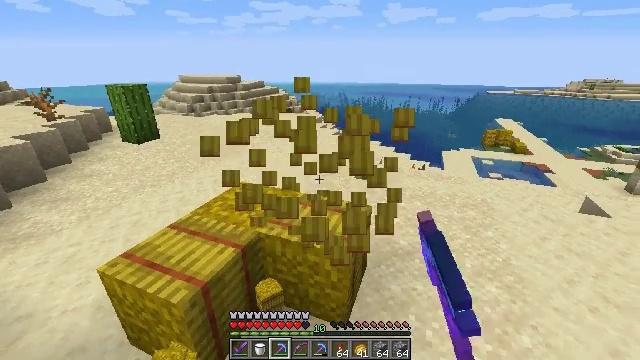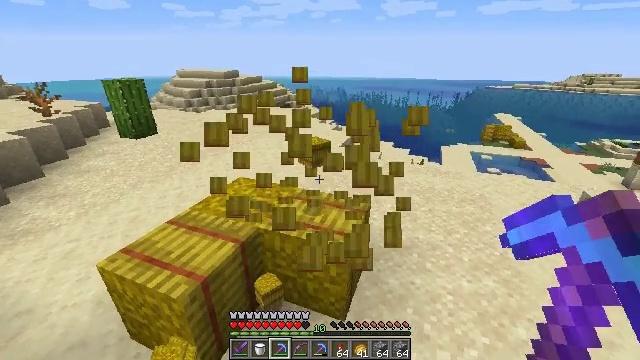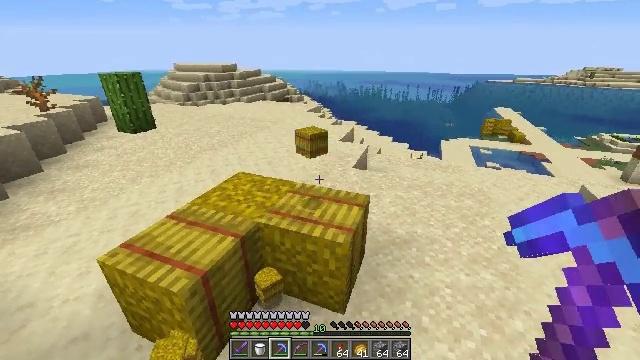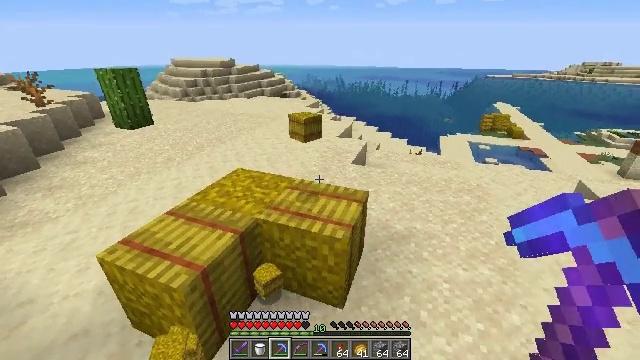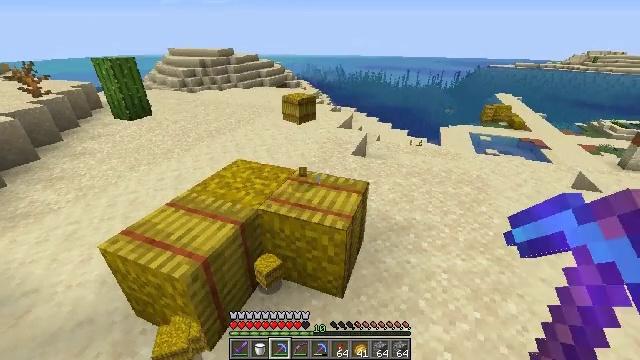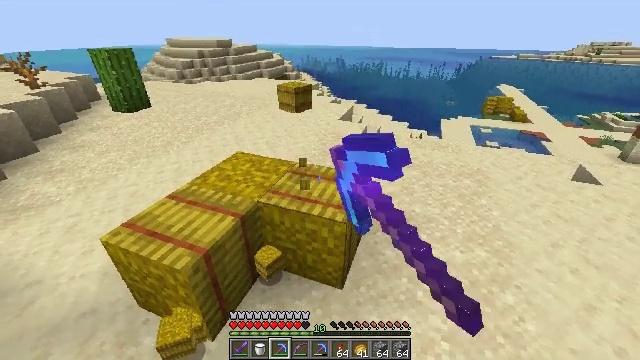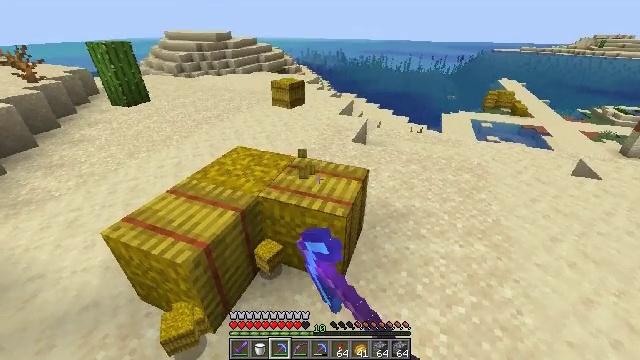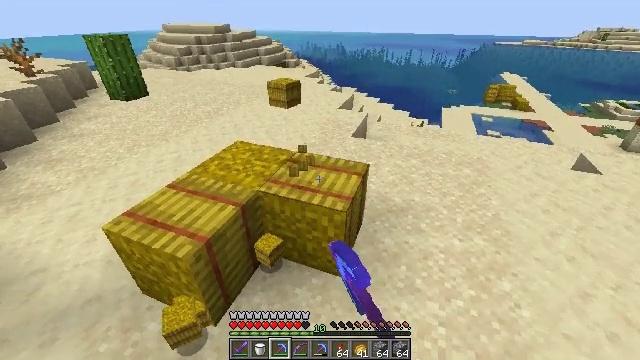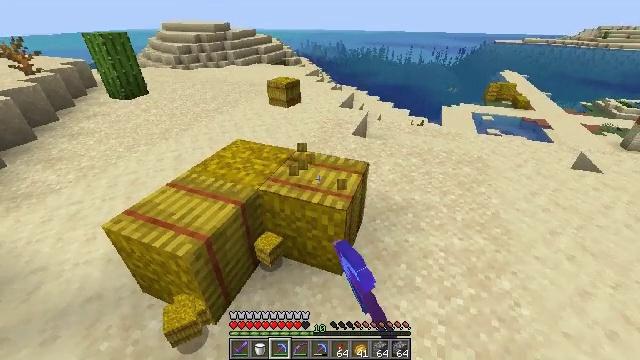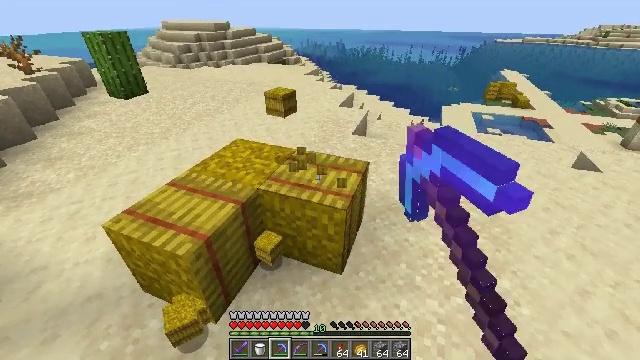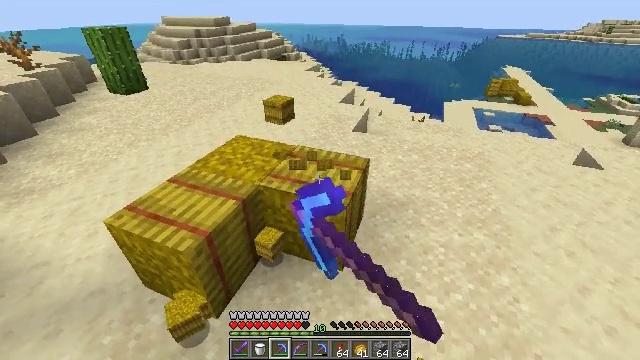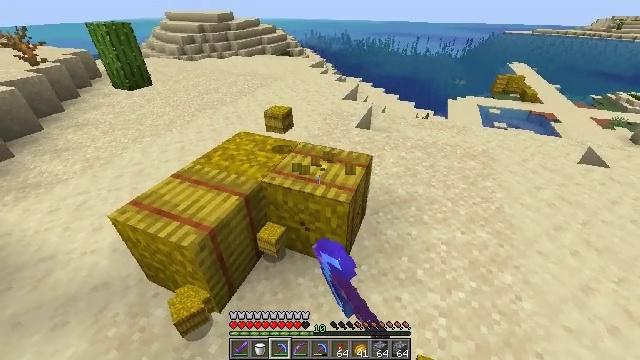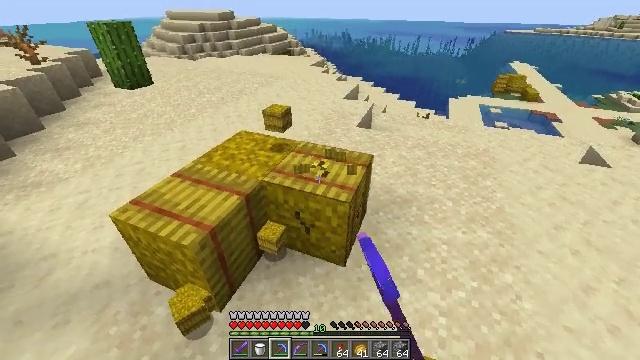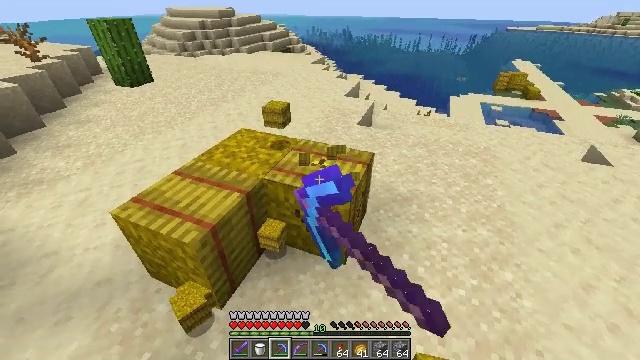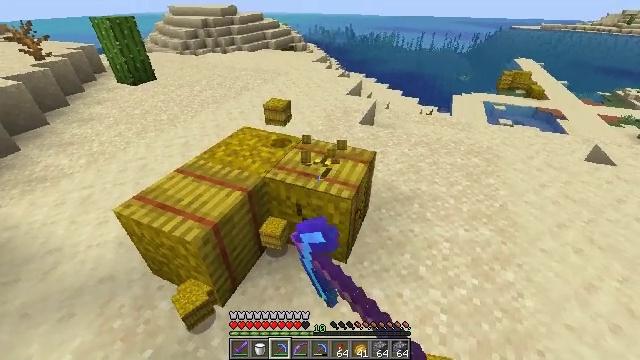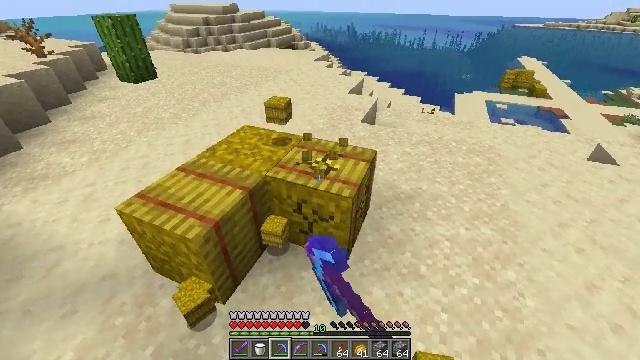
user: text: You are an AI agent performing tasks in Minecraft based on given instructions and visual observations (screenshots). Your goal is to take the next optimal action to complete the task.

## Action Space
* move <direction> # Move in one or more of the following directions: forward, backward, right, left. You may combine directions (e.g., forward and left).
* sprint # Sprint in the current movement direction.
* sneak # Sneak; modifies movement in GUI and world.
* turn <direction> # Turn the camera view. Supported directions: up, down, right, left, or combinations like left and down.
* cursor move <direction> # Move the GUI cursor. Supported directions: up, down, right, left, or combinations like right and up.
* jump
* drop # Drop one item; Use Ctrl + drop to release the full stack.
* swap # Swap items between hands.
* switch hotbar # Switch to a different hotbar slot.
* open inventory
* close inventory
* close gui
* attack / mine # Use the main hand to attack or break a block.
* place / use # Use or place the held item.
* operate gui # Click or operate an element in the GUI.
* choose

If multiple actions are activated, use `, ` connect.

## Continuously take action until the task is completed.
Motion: motion action
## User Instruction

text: Mine a hay block from the field.
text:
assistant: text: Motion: turn down, attack / mine
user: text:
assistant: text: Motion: turn down, attack / mine
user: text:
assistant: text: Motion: attack / mine
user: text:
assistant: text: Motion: turn down, attack / mine
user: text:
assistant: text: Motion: turn down, attack / mine
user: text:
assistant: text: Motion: turn down, attack / mine
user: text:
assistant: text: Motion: turn down, attack / mine
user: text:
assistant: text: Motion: attack / mine
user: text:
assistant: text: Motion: attack / mine
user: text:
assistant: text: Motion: attack / mine
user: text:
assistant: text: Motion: attack / mine
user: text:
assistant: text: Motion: attack / mine
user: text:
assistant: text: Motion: attack / mine
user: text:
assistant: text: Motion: attack / mine
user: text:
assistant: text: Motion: attack / mine
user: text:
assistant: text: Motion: attack / mine
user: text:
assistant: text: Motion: attack / mine
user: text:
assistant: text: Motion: turn left, attack / mine
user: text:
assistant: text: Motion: attack / mine
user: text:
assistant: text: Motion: move forward, attack / mine
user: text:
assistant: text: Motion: move forward, turn left, attack / mine
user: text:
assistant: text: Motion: move forward, turn left, attack / mine
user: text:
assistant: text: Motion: move forward, turn left, attack / mine
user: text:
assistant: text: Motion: move forward, attack / mine
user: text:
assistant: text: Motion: move forward, turn left, attack / mine
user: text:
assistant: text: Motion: attack / mine
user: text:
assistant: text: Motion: attack / mine
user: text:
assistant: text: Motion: attack / mine
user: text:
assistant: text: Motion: turn left, attack / mine
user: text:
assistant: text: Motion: turn left and up, attack / mine